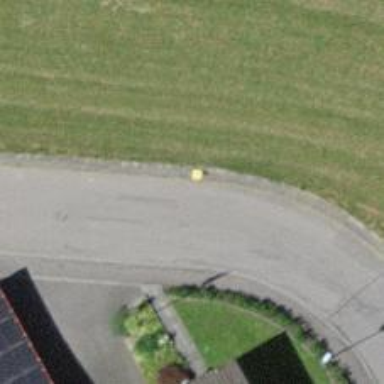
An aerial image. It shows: Post box.